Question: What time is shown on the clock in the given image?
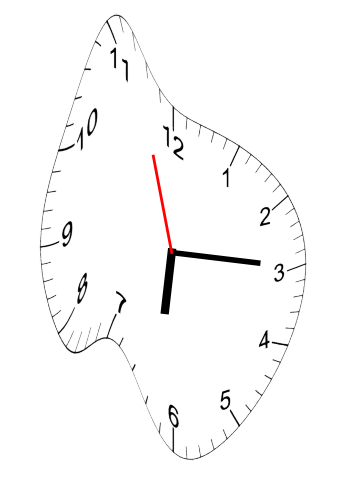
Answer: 06:14:57